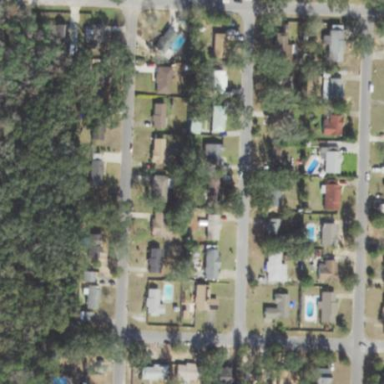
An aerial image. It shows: Residential area composed of single-family homes.